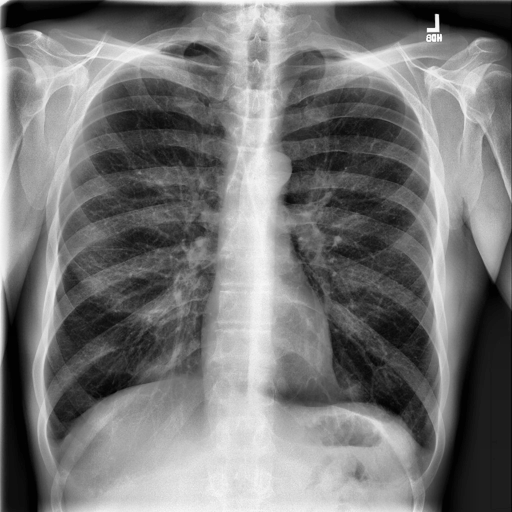
Finding: NORMAL